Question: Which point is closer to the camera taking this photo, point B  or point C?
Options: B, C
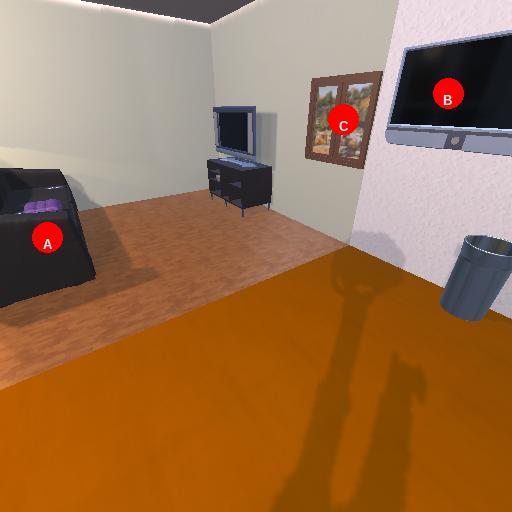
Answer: B